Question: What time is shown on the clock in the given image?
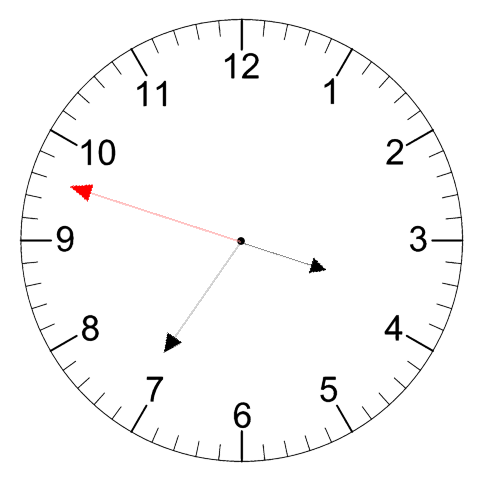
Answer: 03:35:48